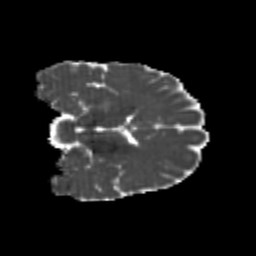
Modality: MD
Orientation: coronal
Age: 20
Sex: female
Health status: healthy
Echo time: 0.074 s